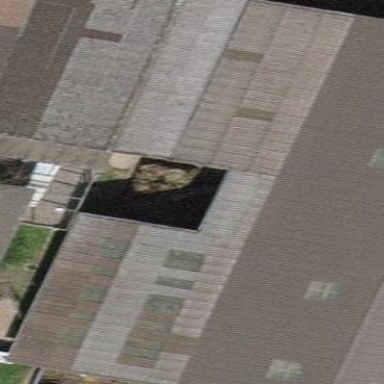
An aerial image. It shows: View of roof of building.